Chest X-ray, PA view. Patient: 57 years old, sex F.
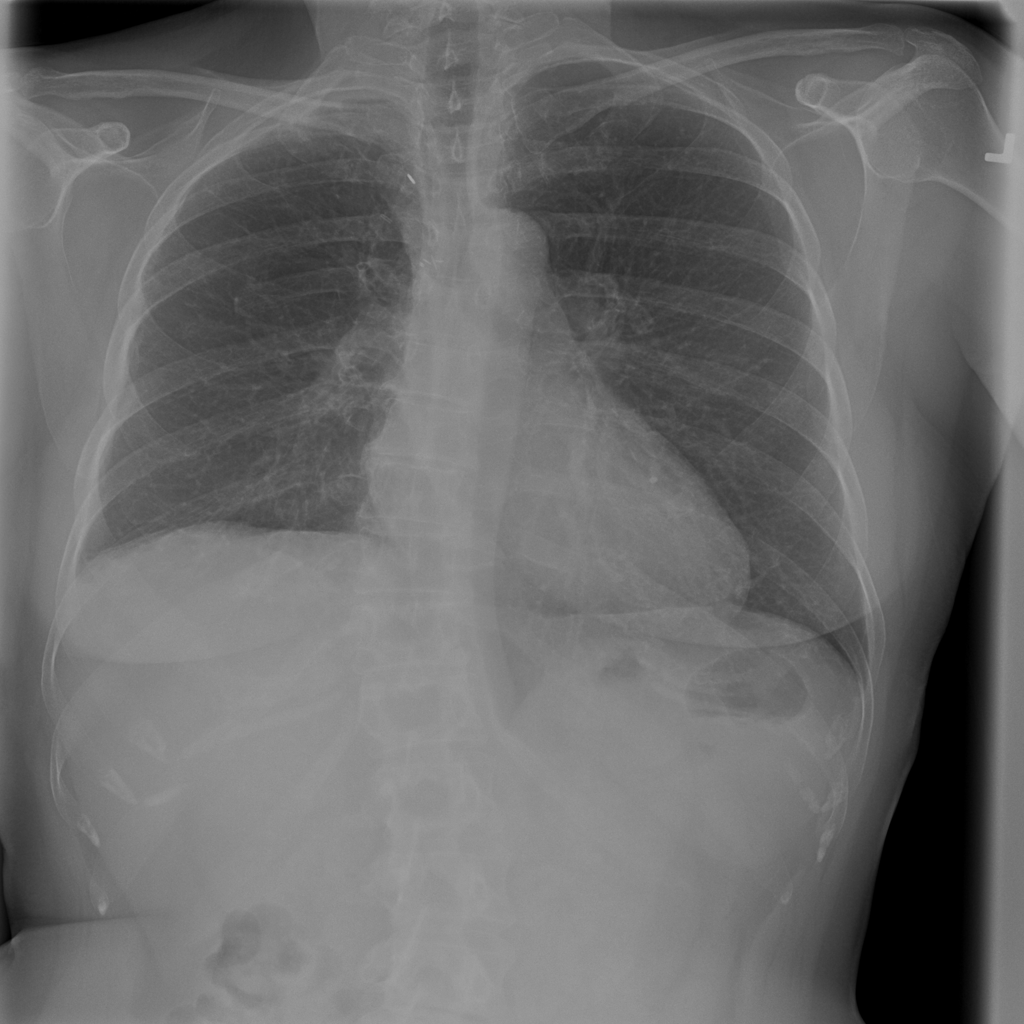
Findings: Pleural_Thickening